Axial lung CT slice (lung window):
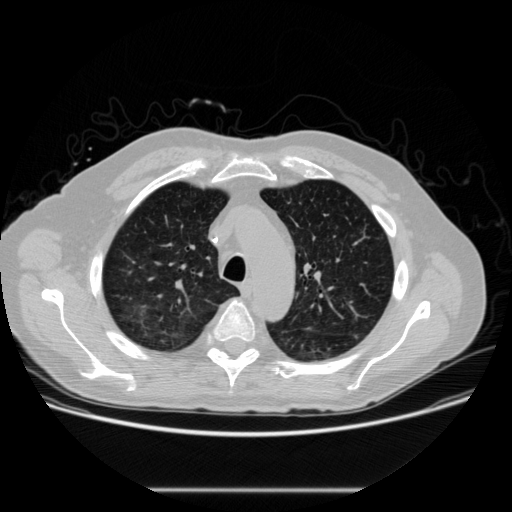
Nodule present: no